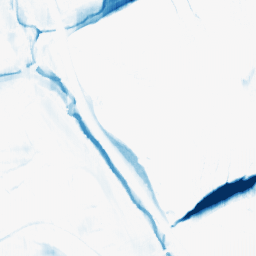
Category: morphological
Decomposition family: morphological_ellipse
Decomposition parameters: operation: closing
width: 30
height: 5
Upsampling method: fft_zeropad
Upsampling parameters: scale: 8
Upsampling scale: 8